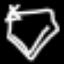
Label: diamond